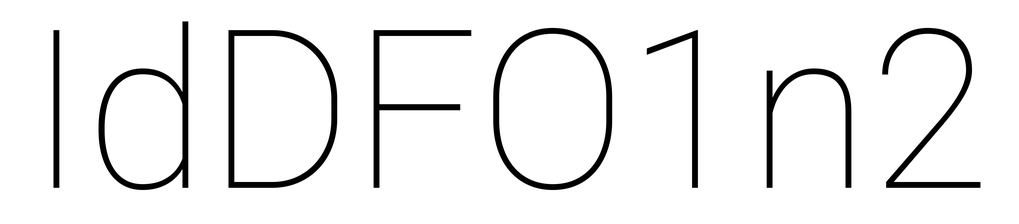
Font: Roboto_Thin